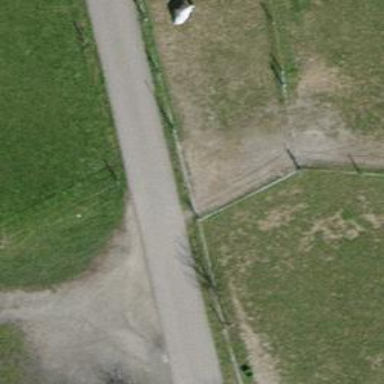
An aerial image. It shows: Gate.